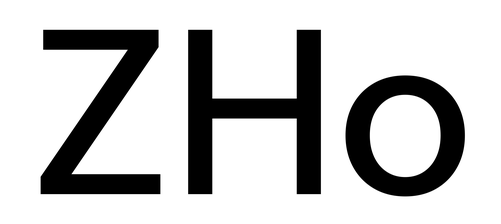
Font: InstrumentSans_Medium